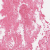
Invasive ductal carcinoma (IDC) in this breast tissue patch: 0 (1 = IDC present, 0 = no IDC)